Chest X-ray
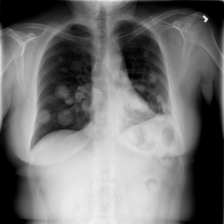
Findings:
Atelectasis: negative
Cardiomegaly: negative
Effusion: negative
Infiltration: negative
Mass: positive
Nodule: positive
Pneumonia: negative
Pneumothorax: negative
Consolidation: negative
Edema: negative
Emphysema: negative
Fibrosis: negative
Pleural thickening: negative
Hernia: negative